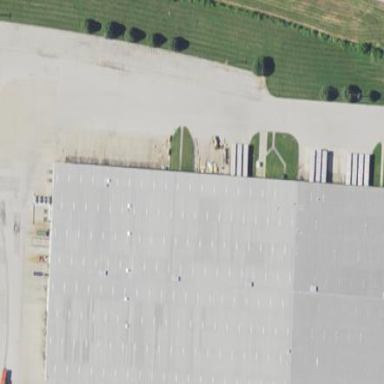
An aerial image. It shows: Warehouse.